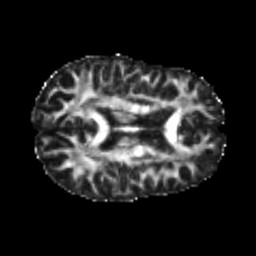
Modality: FA
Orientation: axial
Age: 22
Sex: male
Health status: healthy
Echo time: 0.074 s